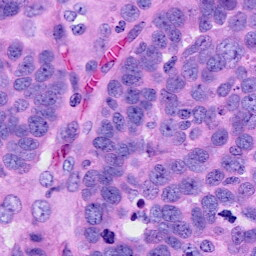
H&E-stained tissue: Ovarian